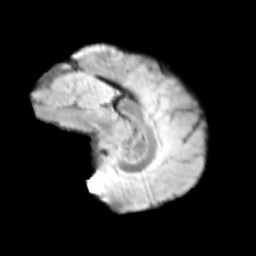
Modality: T2w
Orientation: sagittal
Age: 11
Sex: male
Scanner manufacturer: siemens
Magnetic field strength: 3 T
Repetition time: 3.8 s
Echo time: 0.07 s